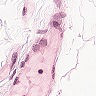
Metastatic tissue present: no